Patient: sex M, age 80
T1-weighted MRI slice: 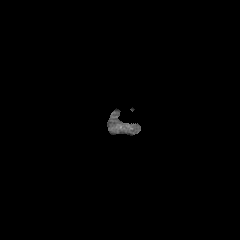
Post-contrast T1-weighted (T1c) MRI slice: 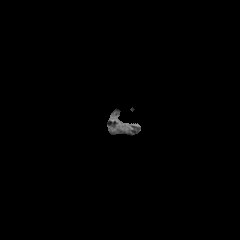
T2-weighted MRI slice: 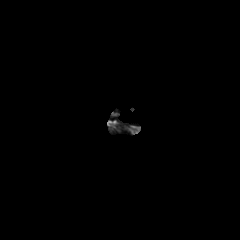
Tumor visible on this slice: no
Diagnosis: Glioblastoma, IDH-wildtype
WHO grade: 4